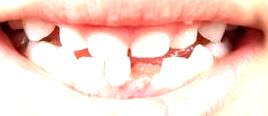
Condition: hypodontia